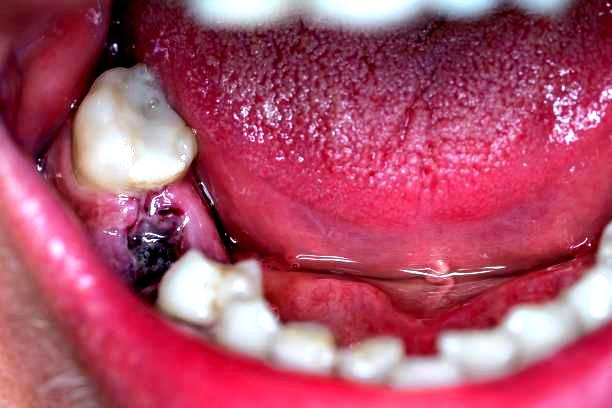
Condition: hypodontia